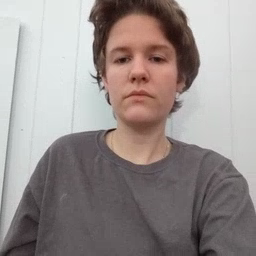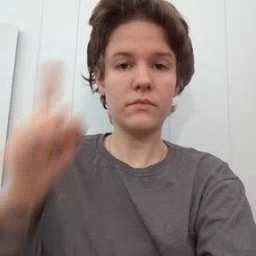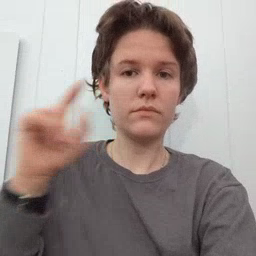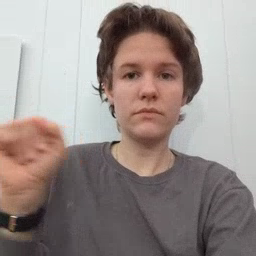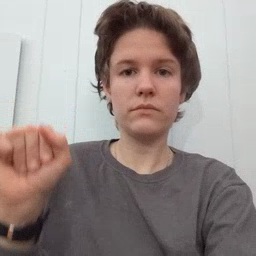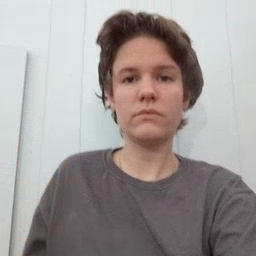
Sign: loud